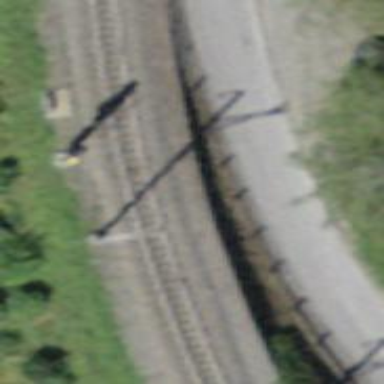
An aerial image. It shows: Railway signal.